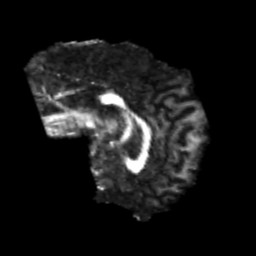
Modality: FA
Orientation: sagittal
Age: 22
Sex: male
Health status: healthy
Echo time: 0.074 s